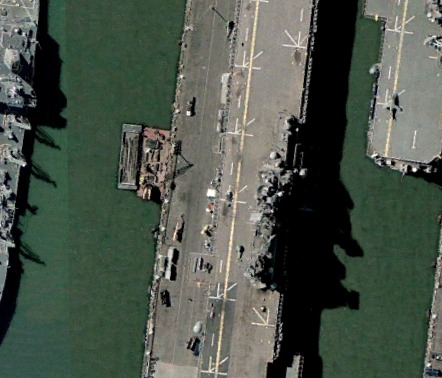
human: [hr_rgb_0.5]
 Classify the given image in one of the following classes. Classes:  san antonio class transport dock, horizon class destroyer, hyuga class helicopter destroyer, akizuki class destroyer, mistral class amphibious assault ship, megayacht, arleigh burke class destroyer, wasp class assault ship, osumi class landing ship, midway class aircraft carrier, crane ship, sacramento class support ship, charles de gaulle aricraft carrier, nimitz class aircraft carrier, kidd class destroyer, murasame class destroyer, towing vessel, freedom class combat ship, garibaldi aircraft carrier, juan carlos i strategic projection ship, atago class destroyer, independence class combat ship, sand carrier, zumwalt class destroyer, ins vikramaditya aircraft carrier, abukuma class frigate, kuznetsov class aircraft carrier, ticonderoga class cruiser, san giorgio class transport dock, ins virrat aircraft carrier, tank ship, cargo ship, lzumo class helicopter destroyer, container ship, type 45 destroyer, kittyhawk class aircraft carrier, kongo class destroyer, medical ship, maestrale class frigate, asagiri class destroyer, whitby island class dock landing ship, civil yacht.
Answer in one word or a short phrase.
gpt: Wasp class assault ship